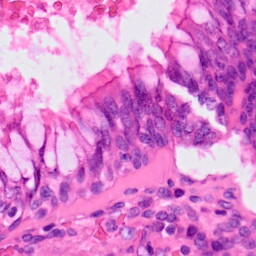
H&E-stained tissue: Lung